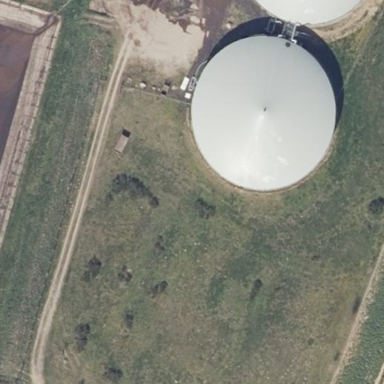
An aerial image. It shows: Storage tank building.